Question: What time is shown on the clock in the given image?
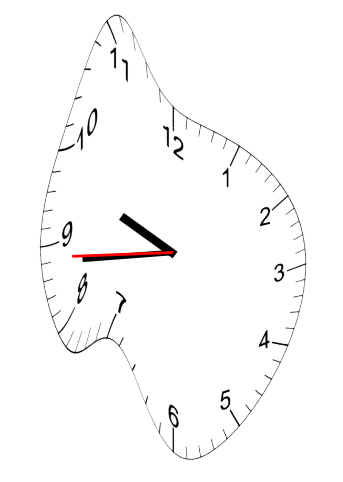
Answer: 09:43:44